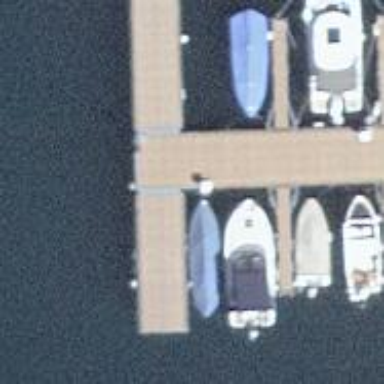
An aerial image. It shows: Man-made pier.